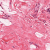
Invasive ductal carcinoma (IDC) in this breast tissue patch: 0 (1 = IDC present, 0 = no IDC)